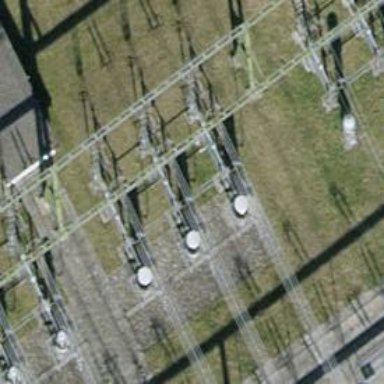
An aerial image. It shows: Insulator used in power systems.